Interaction volume radius: 10 \u00c5
Interaction volume height: 25 \u00c5
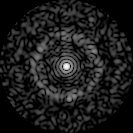
Disorder parameter: 0.8336